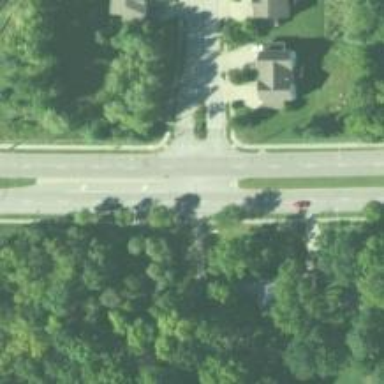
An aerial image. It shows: Footway.